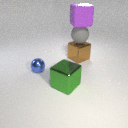
large brown metal cube below large gray rubber sphere